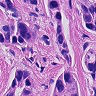
Metastatic tissue present: yes